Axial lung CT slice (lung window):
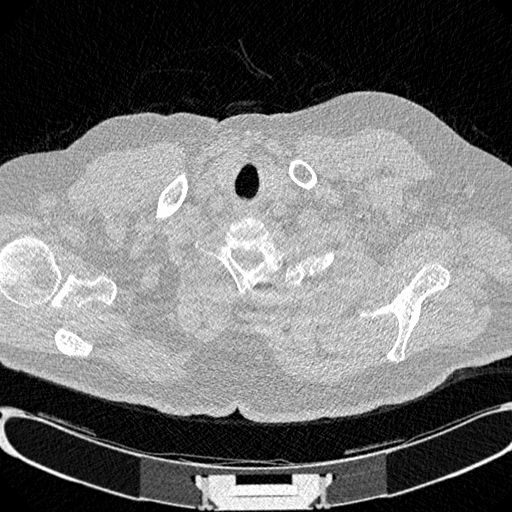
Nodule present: no